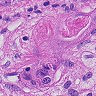
Metastatic tissue present: yes